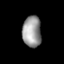
Tissue: lung
Cell type: Epithelial cells
Senescence score: 0.611
Nuclear area (px): 570
Mean DAPI intensity: 153.691